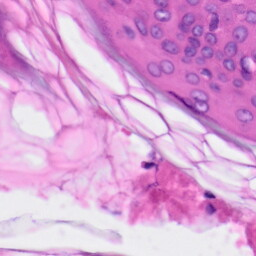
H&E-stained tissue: Skin